Question: Suppose I have the file 'table.tex'
'''
egin{tabular}{|c|c|}
\hline
1 & 2 \ \hline
3 & 4 \ \hline
\end{tabular}
'''
This basically is a 2 by 2 table with some numbers.
I can compile it like that, and see borders on any side of the table
'''
\documentclass{article}
egin{document}
\input{table.tex}
\end{document}
'''
Now I have the following 'gnuplot' script (tested with 4.6.2 and 4.6.5)
'''
set terminal epslatex standalone solid
set output "out.tex"
set label '\input{table.tex}' at 1,1
plot x
'''
Then I get the following

In other words, my borders have disappeared. How can I solve that?
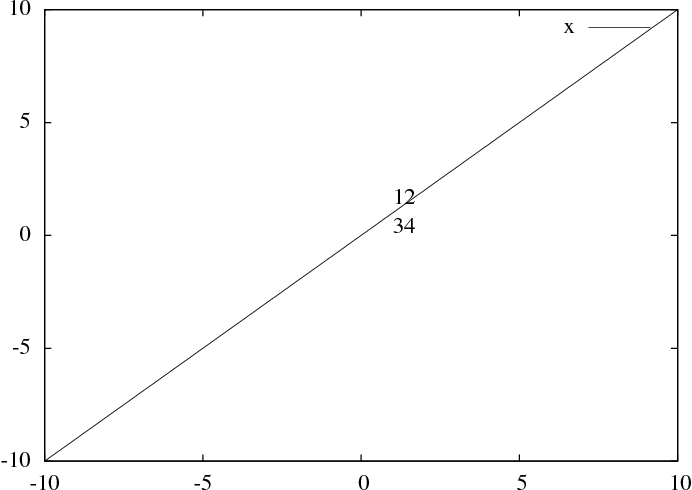
Answer: That is a limitation of the 'minimal' documentclass which is used by the 'epslatex' terminal in 'standalone' mode. The following works fine:
Main file 'out-main.tex':
'''
\documentclass{standalone}
\usepackage{graphicx}
\begin{document}
\input{out}
\end{document}
'''
and the gnuplot script
'''
set terminal epslatex solid
set output "out.tex"
set label at 1,1 '\begin{tabular}{|c|c|} \
\hline \
1 & 2 \\ \hline \
3 & 4 \\ \hline \
\end{tabular}'
plot x
set output
system("latex out-main && dvips out-main && ps2pdf out-main.ps")
'''
gives